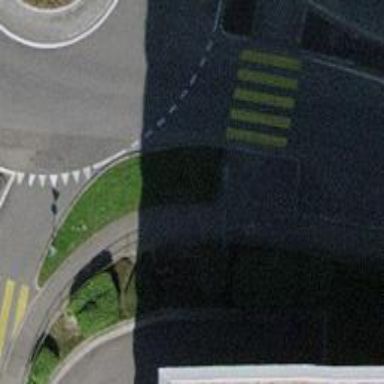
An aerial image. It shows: Marked footway with zebra crossing and crossing island. The surface of the footway is asphalt.